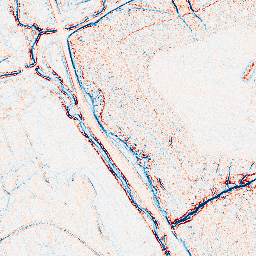
Category: edge_preserving
Decomposition family: bilateral
Decomposition parameters: d: 5
sigma_color: 25
sigma_space: 100
Upsampling method: bicubic_3x
Upsampling parameters: scale: 3
Upsampling scale: 3